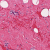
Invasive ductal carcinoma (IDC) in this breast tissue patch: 0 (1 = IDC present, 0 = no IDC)